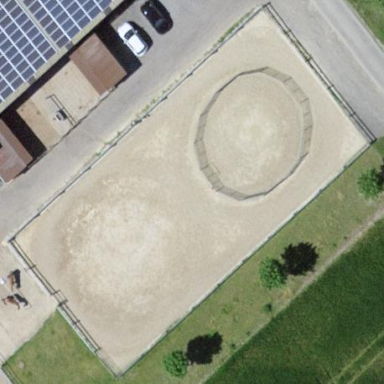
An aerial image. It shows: Equestrian pitch for leisure land use.